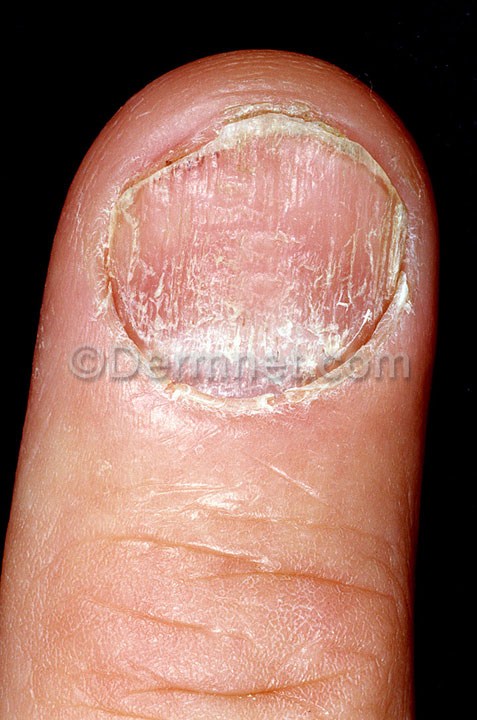
Disease: Nail Fungus and other Nail Disease